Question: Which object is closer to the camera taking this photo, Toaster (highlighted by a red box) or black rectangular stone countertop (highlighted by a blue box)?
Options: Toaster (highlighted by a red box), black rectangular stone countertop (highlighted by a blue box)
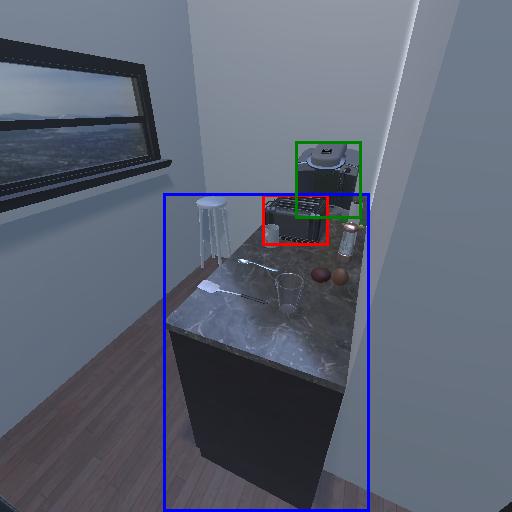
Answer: Toaster (highlighted by a red box)